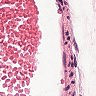
Metastatic tissue present: no